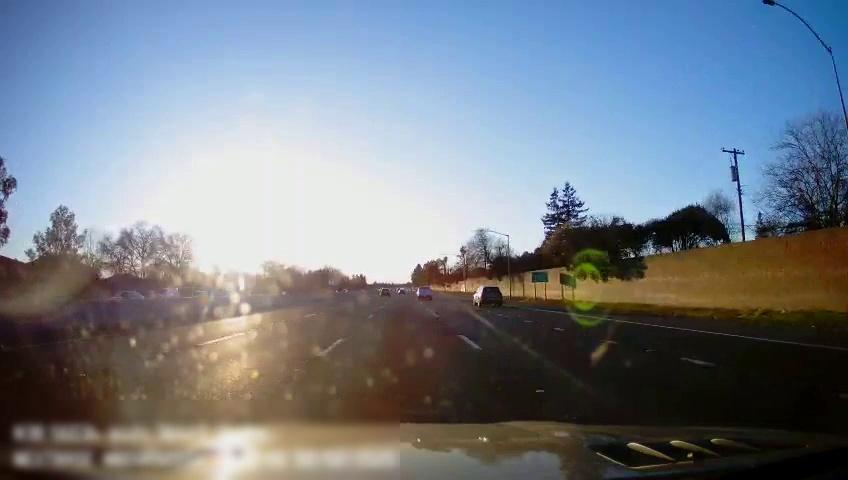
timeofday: Day
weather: Sunny
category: Drivable Space
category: Vehicles | Car
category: Vehicles | Car
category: Vehicles | Truck
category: Vehicles | SUV
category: Vehicles | SUV
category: Lanes | Alternate Lane
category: Lanes | Alternate Lane
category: Lanes | Current Lane
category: Lanes | Current Lane
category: Lanes | Alternate Lane
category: Lanes | Alternate Lane
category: Traffic | Signs